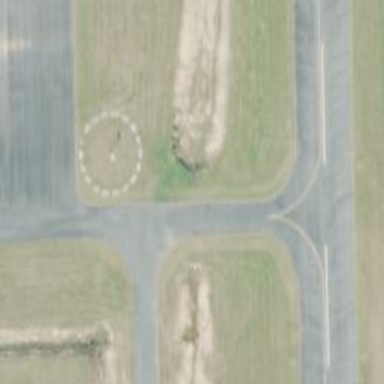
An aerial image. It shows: Image of taxiway at airport.